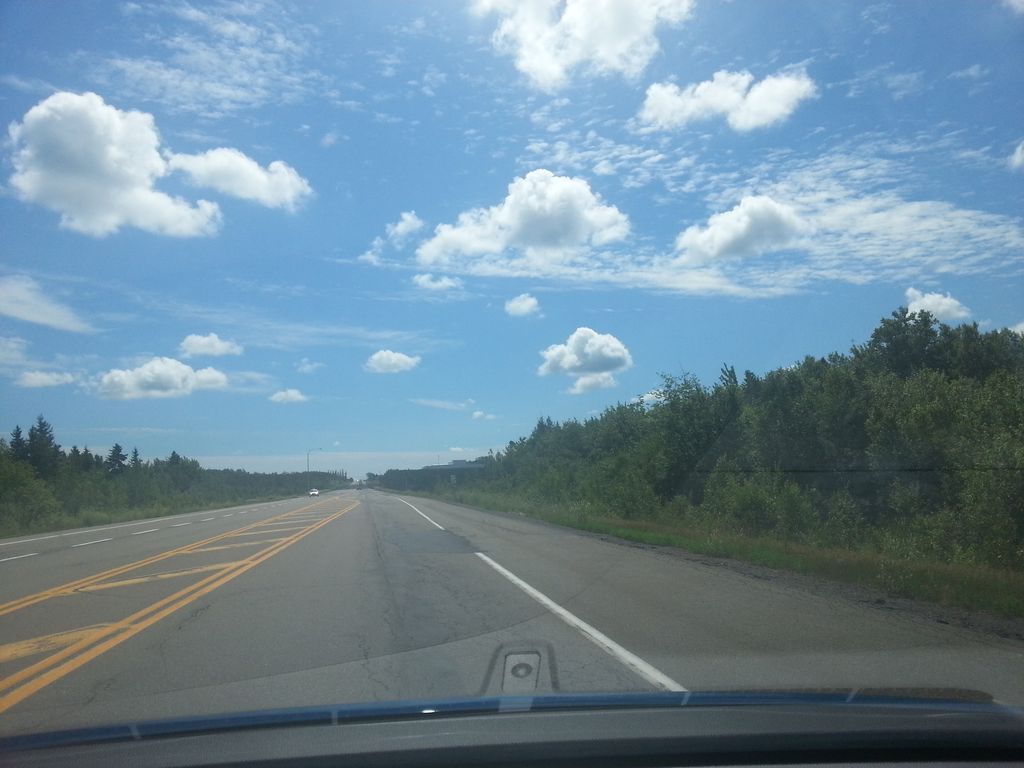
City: charlottetown